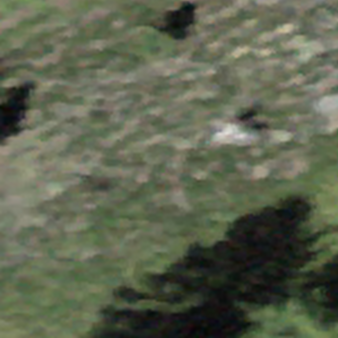
Label: other